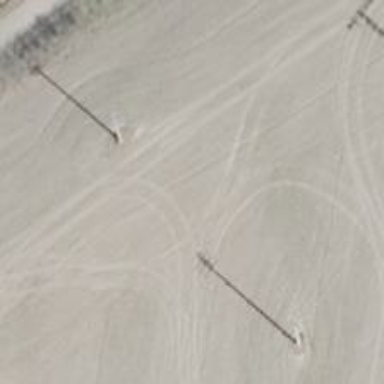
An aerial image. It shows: Power pole.